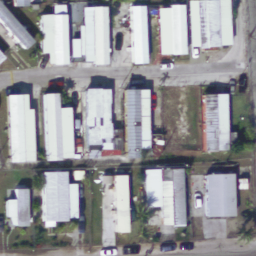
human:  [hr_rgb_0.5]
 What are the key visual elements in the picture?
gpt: mobile home park